Question: I have this simple Java Code which creates a single JFrame instance and displays it. This link contains the screenshot of memory consumption graph taken by jconsole

What worries me is that java.exe in task manager shows memory usage continuously increasing at the rate of 4-5 kbs every 8-9 seconds. Need help
'''
import javax.swing.*;
class MyGUI extends JFrame
{
public void makeGUI()
{
setLayout(null);
setSize(500, 200);
setDefaultCloseOperation(JFrame.EXIT_ON_CLOSE);
setVisible(true);
}
}
public class Launcher
{
public static void main(String []args)
{
SwingUtilities.invokeLater(new Runnable()
{
public void run()
{
new MyGUI().makeGUI();
}
});
}
}
'''
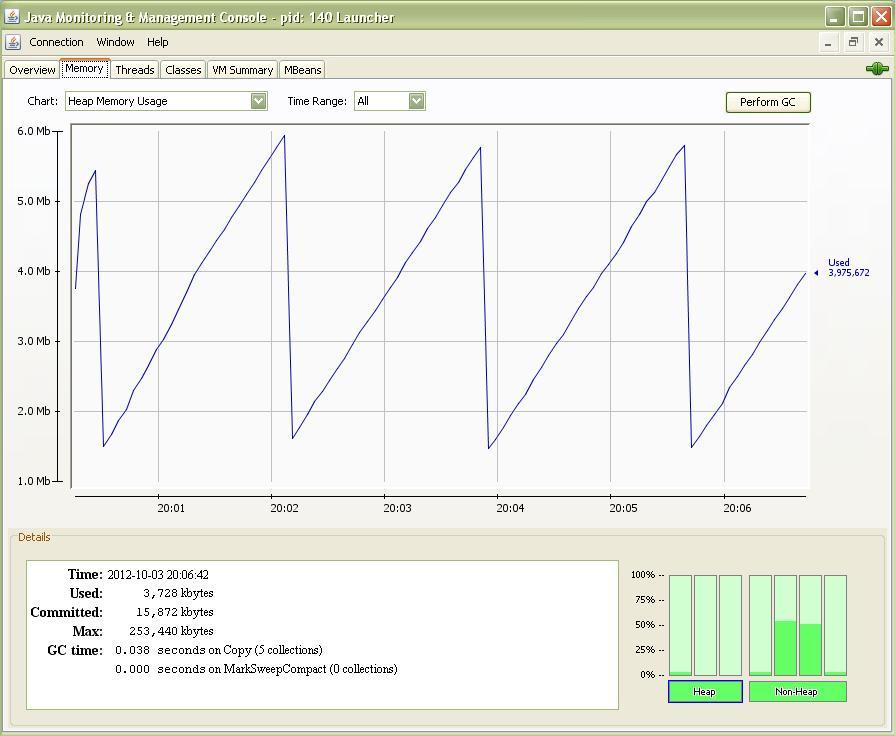
Answer: The profile looks perfectly normal - the program creates objects and from time to time, the garbage collector frees memory by getting rid of the objects that are not reachable any longer.
The important observation is that the trough points are all more or less at the same level so it does not look like your code has a memory management issue.
You could reduce the height of the peaks by setting the maximum amount of heap space to a lower level but 5 MB is not much anyway...